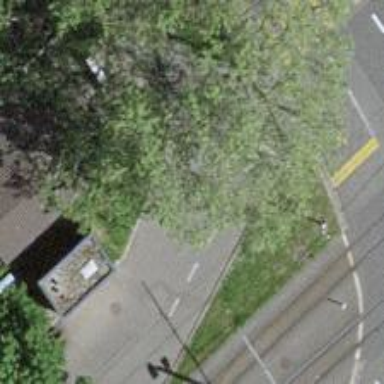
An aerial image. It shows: Asphalt footway that also serves as cycleway.